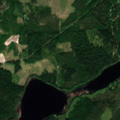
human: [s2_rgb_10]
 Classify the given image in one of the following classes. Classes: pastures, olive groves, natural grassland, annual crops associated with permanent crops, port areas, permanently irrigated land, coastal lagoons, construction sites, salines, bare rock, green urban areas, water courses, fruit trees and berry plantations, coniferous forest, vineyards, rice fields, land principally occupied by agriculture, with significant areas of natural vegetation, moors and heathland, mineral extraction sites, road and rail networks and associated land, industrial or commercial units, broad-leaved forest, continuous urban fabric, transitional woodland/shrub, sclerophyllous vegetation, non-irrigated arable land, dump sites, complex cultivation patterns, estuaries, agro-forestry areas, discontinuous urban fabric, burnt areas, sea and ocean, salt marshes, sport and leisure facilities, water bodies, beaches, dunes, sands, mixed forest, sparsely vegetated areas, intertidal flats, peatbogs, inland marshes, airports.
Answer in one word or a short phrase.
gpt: coniferous forest, mixed forest, transitional woodland/shrub, water bodies